Question: Recently I'm working on a project, in which I need save multiples subjects in my database, and numbers of subject will be change as per student's class. e.g: class "VII" has 6 subject (included 1 option subject), class "VIII" has 8 subjects (1 included option subject) and so on. Even the option subject can be different according to student's choice.
I'm using CheckedListBox control. Here is a screenshot.

I'm using MS Sql Server 2012. I'm facing difficulty to design database table. I can't understand should i create all the subject columns in my student table or ????(best way). Please help me, thanks in advance.
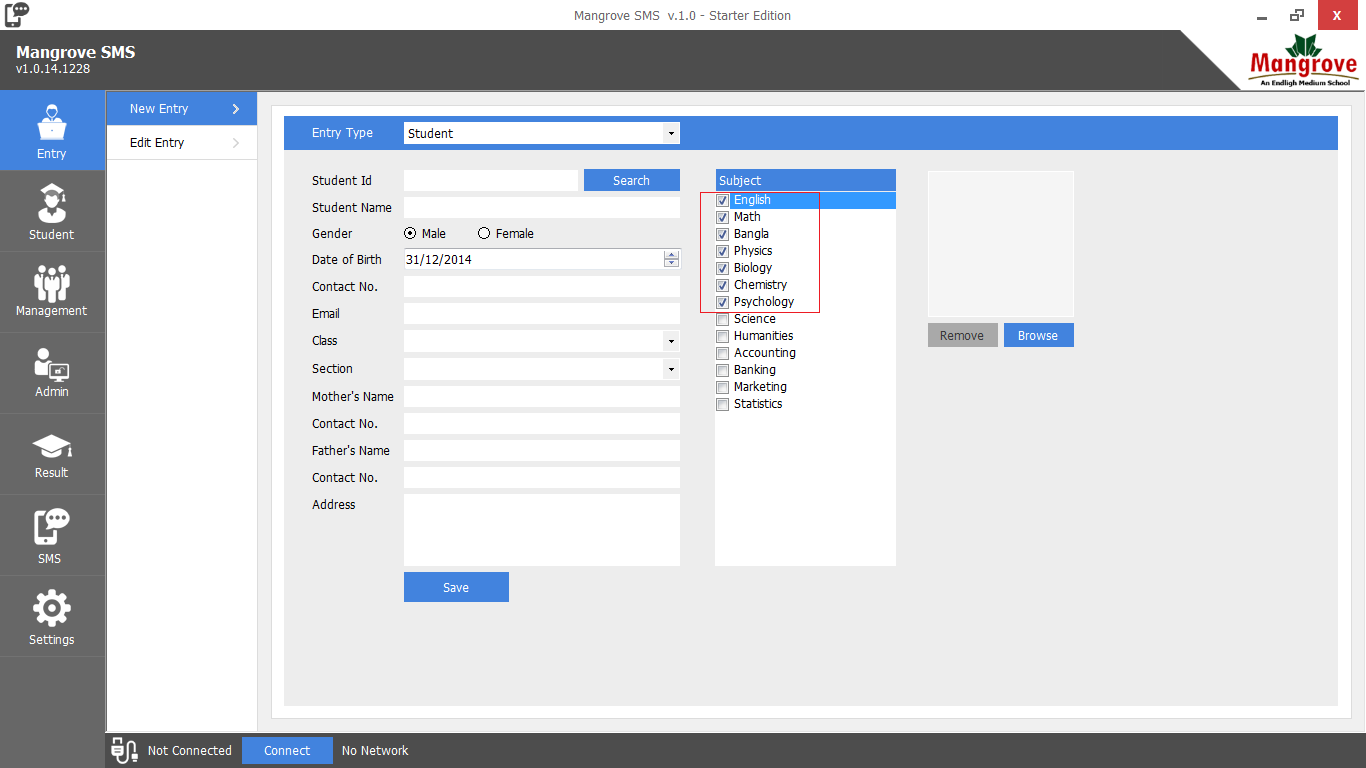
Answer: What you are describing is something that is called a Many to Many relationship. Many Classes have Many students.
You will have a students table, a subjects table and then a table student_subject table which links both the primary keys of the students and subjects table.
<URL>